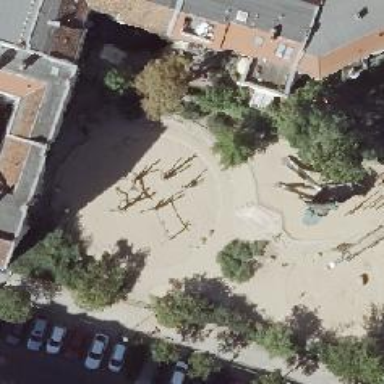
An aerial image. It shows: Playground featuring water elements.